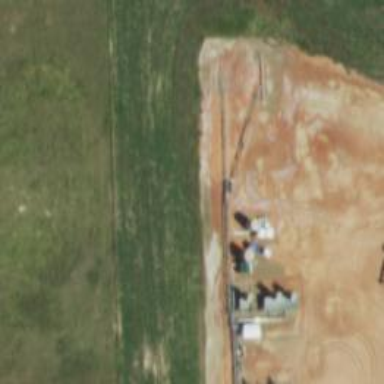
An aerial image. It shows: Storage tank with man-made structure.